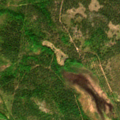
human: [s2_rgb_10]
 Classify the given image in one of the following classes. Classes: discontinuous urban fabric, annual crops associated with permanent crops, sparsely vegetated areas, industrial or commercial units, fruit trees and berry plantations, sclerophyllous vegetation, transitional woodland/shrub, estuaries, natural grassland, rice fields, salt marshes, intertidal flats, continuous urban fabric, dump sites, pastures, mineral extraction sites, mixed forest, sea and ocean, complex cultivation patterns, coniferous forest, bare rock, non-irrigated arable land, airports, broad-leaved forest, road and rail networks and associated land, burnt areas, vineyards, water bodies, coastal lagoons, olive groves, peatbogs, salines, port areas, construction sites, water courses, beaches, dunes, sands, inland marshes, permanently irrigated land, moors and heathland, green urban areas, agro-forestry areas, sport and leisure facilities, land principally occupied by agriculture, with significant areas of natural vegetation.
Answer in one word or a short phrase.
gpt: coniferous forest, mixed forest, transitional woodland/shrub